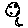
Label: moon